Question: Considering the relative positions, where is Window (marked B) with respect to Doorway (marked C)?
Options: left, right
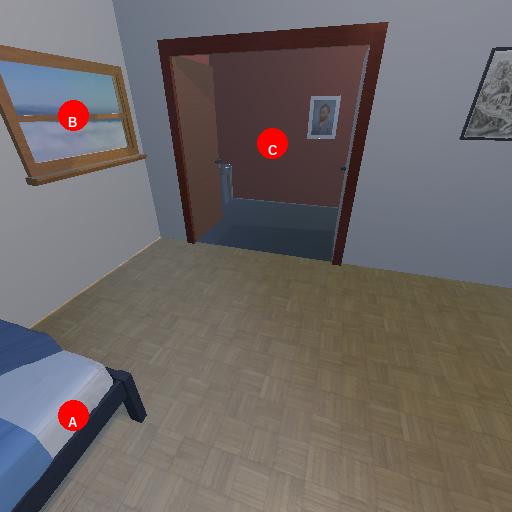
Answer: left